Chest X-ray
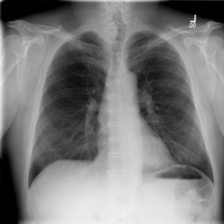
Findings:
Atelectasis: negative
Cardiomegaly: negative
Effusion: negative
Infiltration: negative
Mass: negative
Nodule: negative
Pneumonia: negative
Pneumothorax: negative
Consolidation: negative
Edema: negative
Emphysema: negative
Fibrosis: negative
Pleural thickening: negative
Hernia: negative